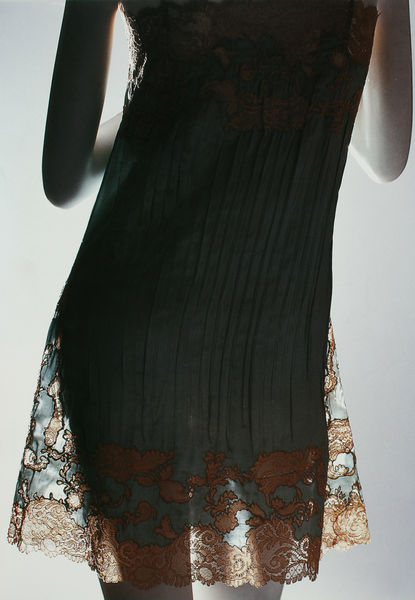
Titel: Unterkleid
Standort: Kyoto (Japan)
Institution: Kyoto Costume Institute
Schlagwörter: schatten, grau, kleid, licht, orange, schwarz, weiss, rot, mode, arm, arme, falten, spitze, stoff, bein, foto, fotografie, unterrock, puppe, durchsichtig, unterkleid